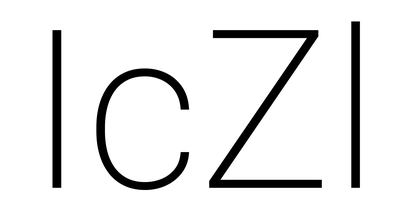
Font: Roboto_ExtraLight